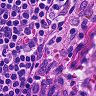
Metastatic tissue present: no